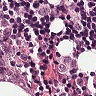
Metastatic tissue present: yes